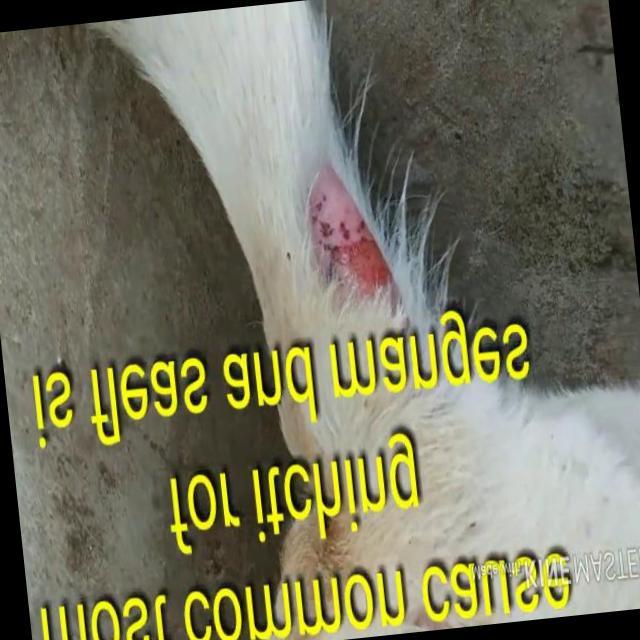
Canine dermatitis — inflammation of the skin presenting with erythema, pruritus, papules, and excoriation. May be allergic, contact, or atopic in origin.